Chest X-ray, AP view. Patient: 60 years old, sex F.
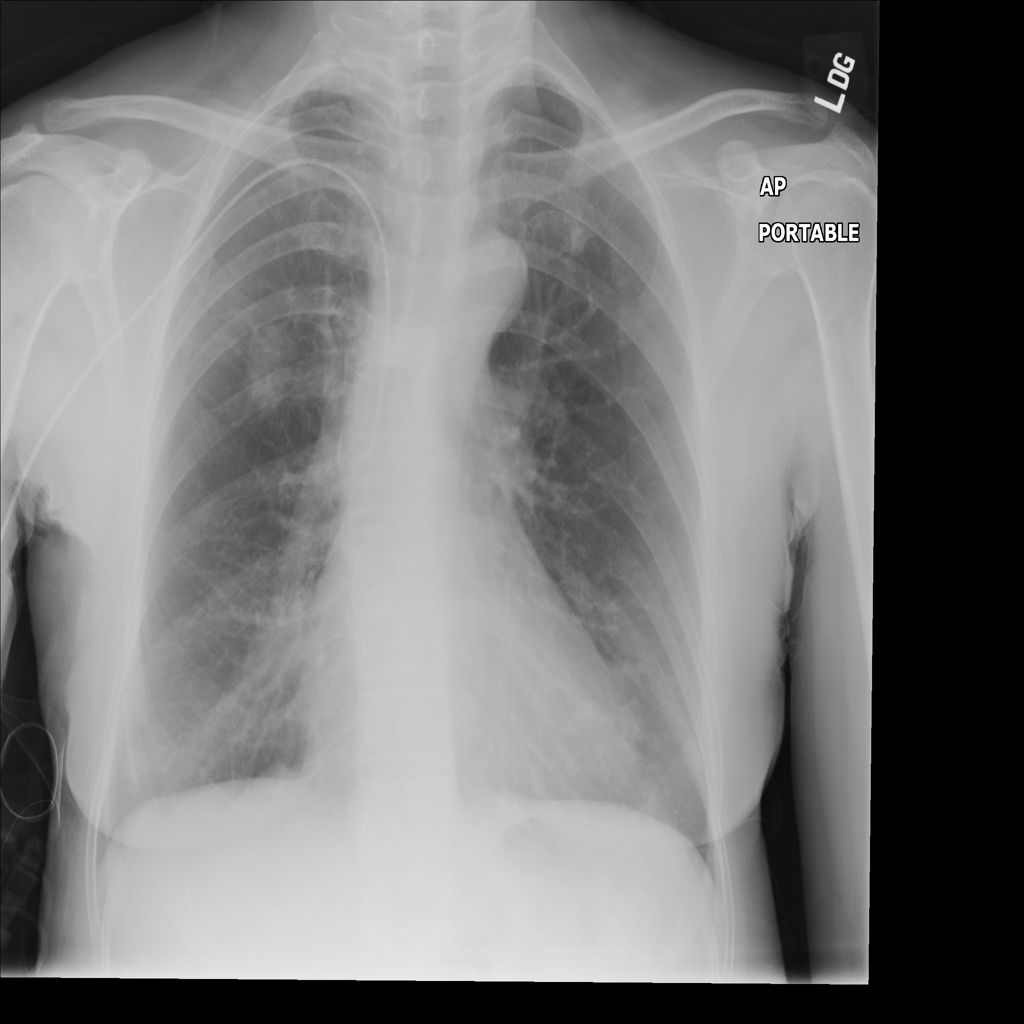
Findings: Mass, Pleural_Thickening